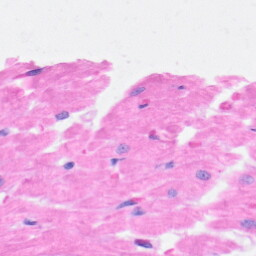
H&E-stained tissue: Heart